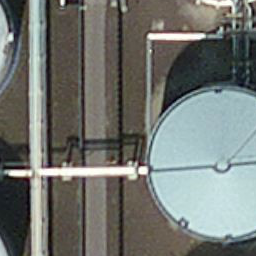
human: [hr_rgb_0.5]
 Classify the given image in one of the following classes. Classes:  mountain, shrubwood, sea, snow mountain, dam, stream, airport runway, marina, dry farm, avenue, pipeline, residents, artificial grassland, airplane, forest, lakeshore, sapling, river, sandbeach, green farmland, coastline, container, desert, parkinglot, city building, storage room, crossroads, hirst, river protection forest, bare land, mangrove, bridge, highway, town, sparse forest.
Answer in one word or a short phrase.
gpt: storage room